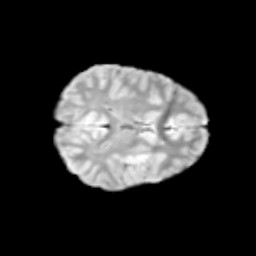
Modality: T2w
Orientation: axial
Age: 9
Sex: male
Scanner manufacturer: siemens
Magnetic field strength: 3 T
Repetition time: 3.8 s
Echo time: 0.07 s